Question: What is the regular expression to find words that are repeated on the same line?
I've tried some expressions that I found on Stack Overflow, such as <URL>, but none is working correctly.
The result I want to achieve:

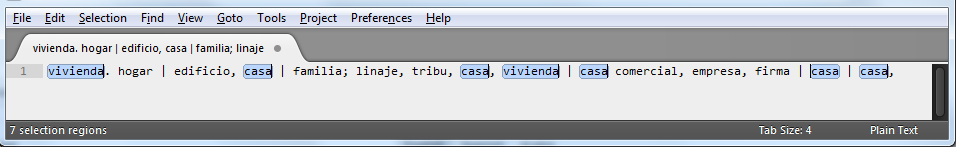
Answer: This regex will do to find which words you want to highlight. (The example is in JavaScript, and it is easy to test in the browser's JavaScript console.)
'''
s = "It's a foo and a bar and a bar and a foo too.";
a = s.match(/(\w+)(?=.*)/g);
'''
This returns an array of words, possibly multiple times for the same word.
Next you can do this:
'''
re = new RegExp('\b(' + a.join('|') + ')\b', 'g');
'''
And that should suffice to highlight all occurrences:
'''
out = s.replace(re, function(m) { return '<b>' + m + '</b>' });
'''